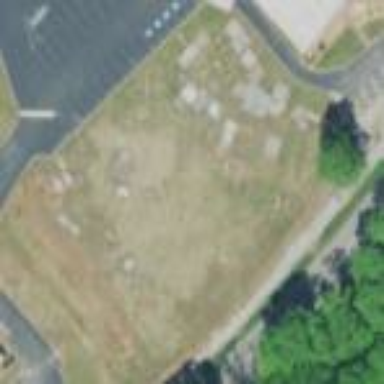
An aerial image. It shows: Graveyard.